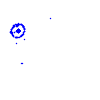
Particle: kaon